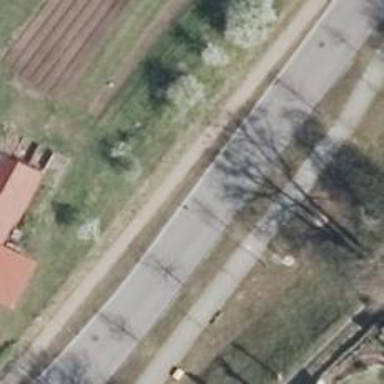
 featuring sidewalks on both sides. There is track cycleway on both sides of the road."